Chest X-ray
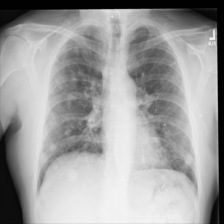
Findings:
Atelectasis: negative
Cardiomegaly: negative
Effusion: negative
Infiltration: negative
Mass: positive
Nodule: negative
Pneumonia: negative
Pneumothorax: negative
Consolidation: negative
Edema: negative
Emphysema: negative
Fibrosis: negative
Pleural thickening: negative
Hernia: negative